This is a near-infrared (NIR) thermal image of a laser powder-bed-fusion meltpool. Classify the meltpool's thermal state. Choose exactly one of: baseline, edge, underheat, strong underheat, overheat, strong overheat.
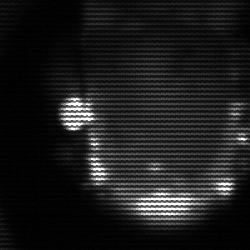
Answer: baseline